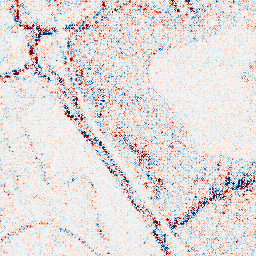
Category: wavelet
Decomposition family: wavelet_reverse_biorthogonal
Decomposition parameters: wavelet: rbio4.4
level: 1
Upsampling method: bspline
Upsampling parameters: scale: 8
Upsampling scale: 8